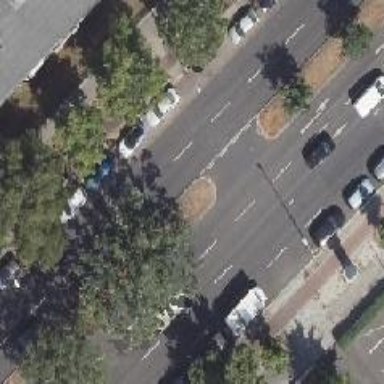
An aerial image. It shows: Secondary road with asphalt surface and cycle track on the right side.